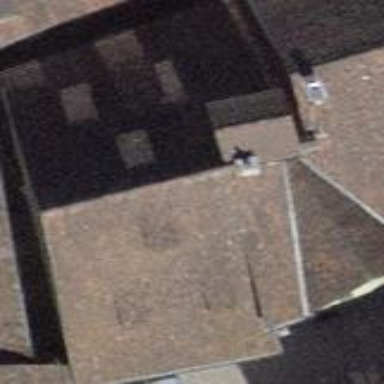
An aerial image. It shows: Building with tile roof.